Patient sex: M
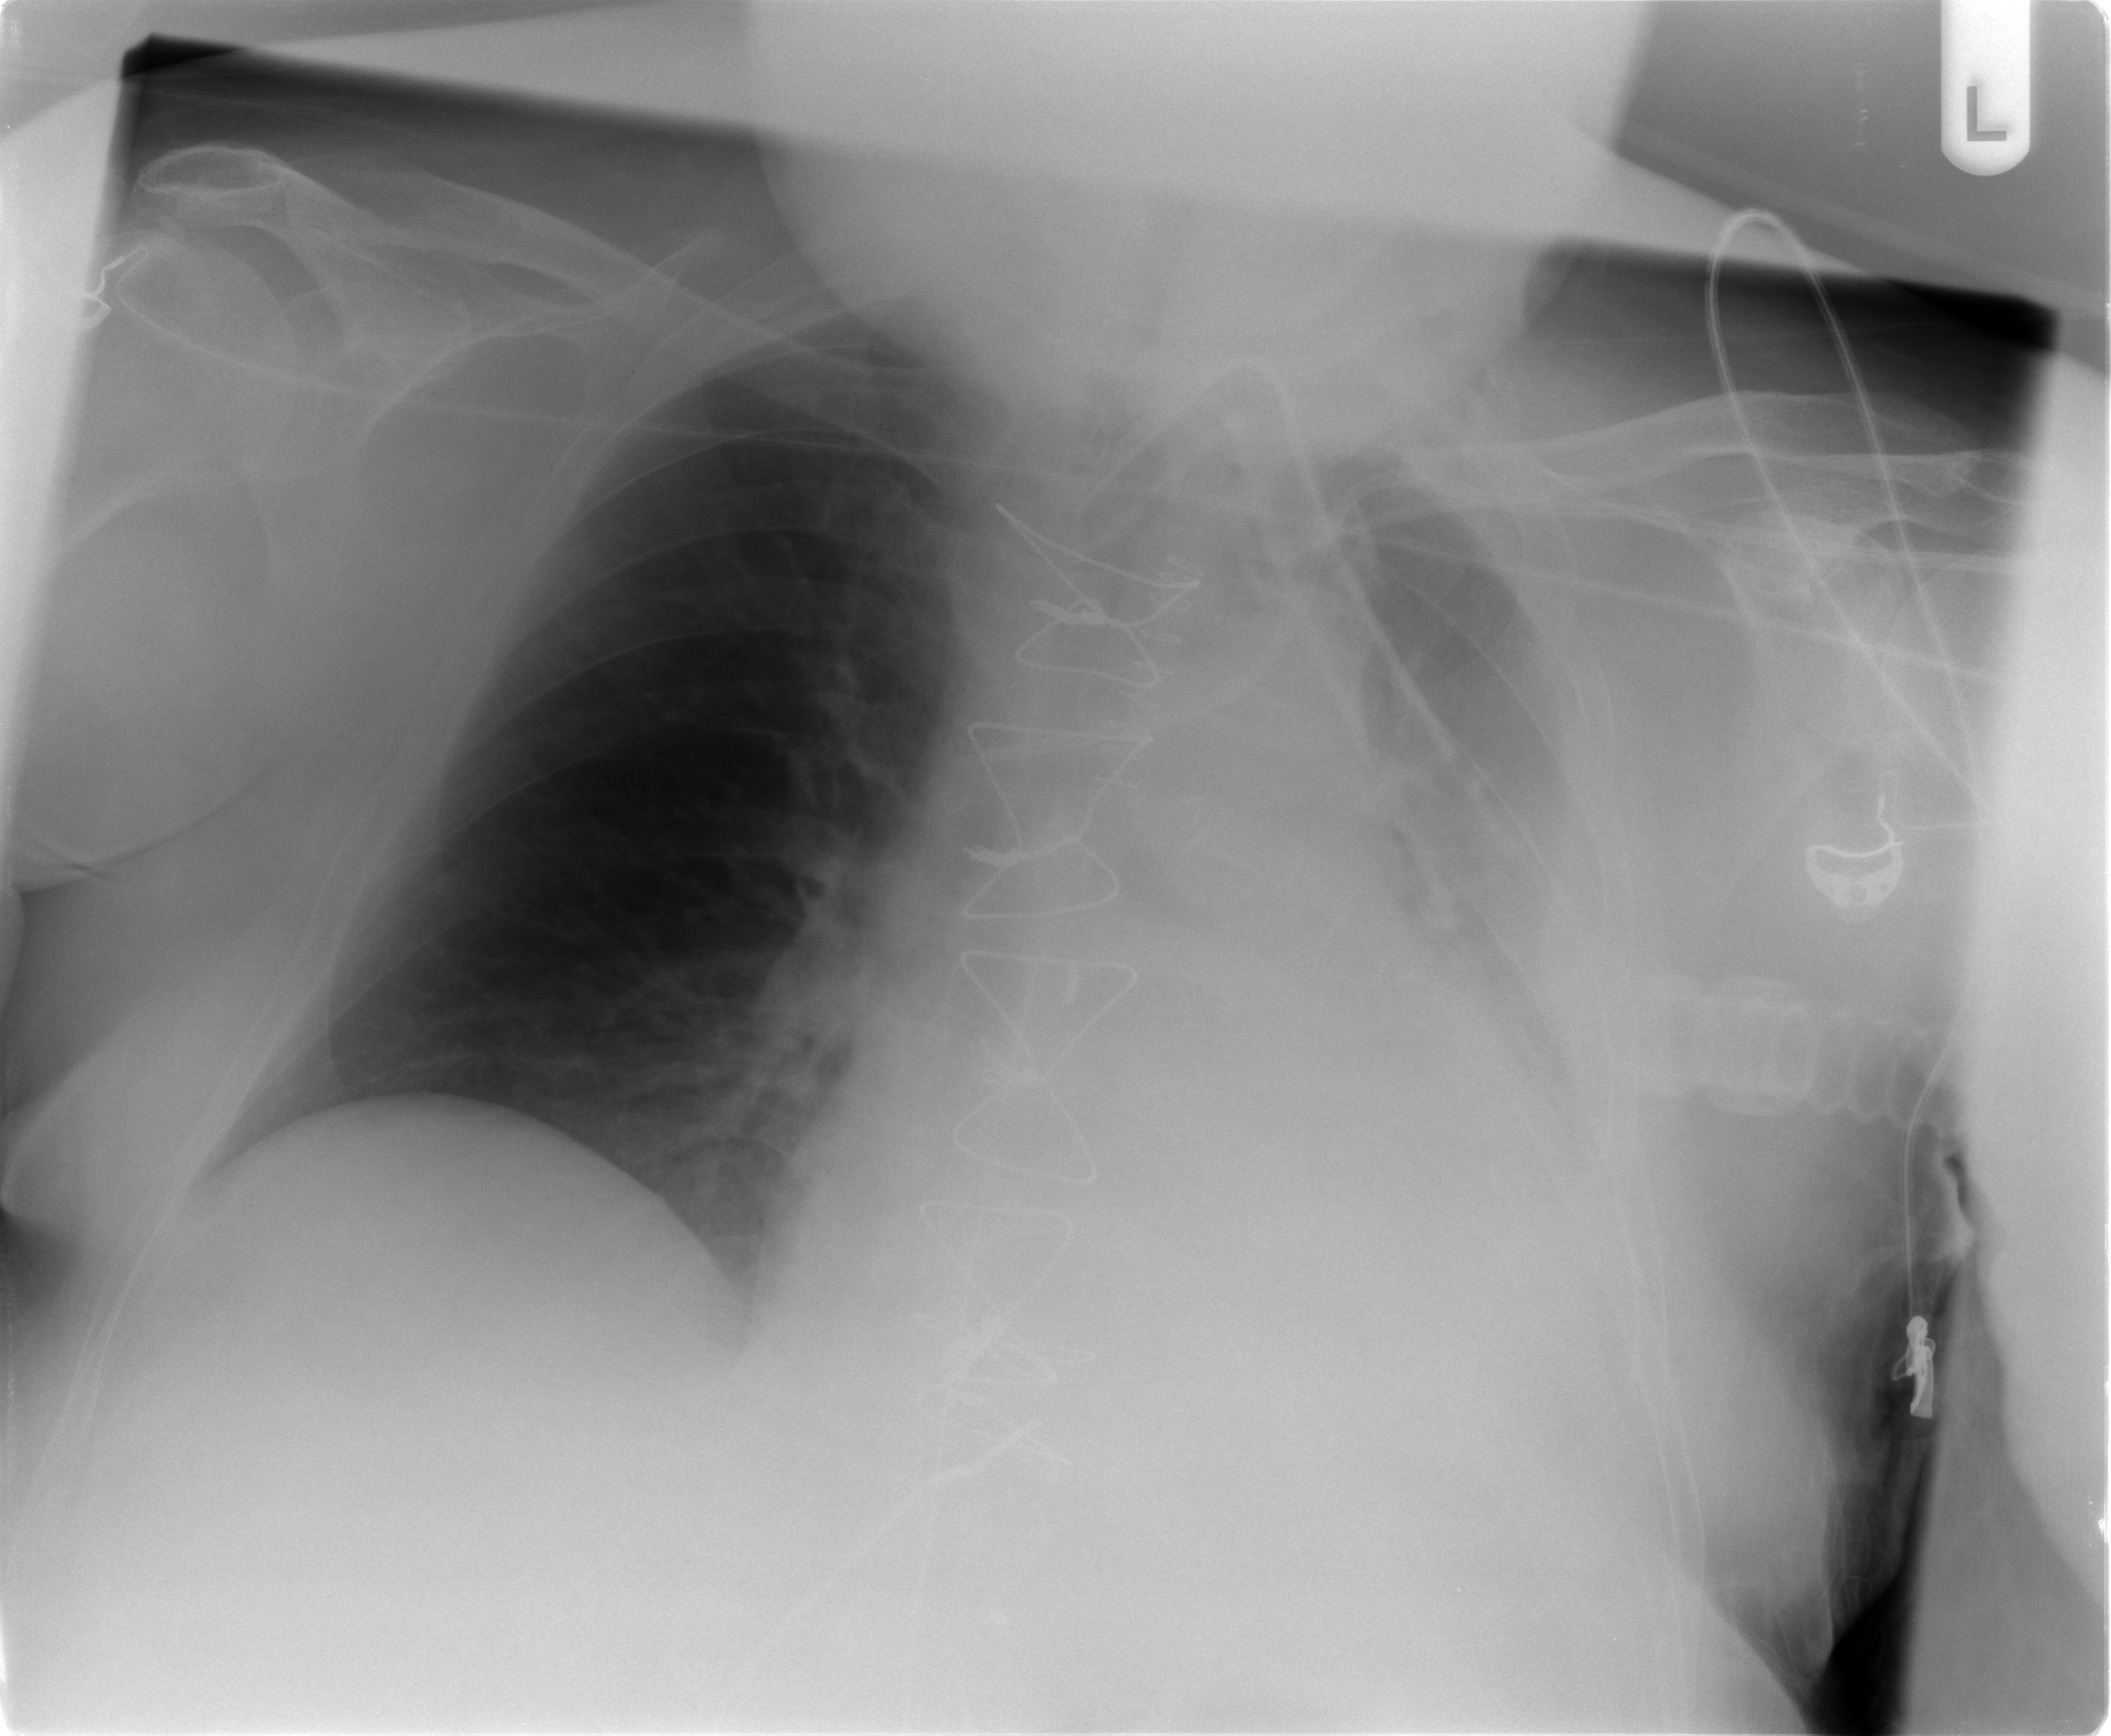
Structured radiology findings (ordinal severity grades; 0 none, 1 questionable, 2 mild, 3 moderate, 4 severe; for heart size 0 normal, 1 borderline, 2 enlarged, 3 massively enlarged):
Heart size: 2
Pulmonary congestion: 1
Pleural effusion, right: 0
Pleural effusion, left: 2
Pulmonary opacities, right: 0
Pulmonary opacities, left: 2
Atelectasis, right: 2
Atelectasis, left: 2